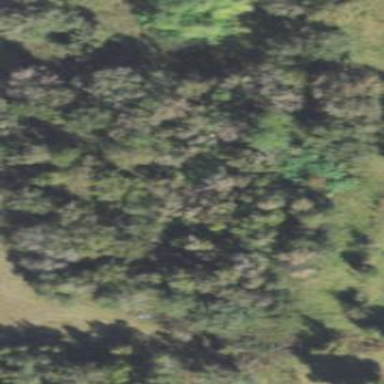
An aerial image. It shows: Mixed leaf woodland.